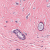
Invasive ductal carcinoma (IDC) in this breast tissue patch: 1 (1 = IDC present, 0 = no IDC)